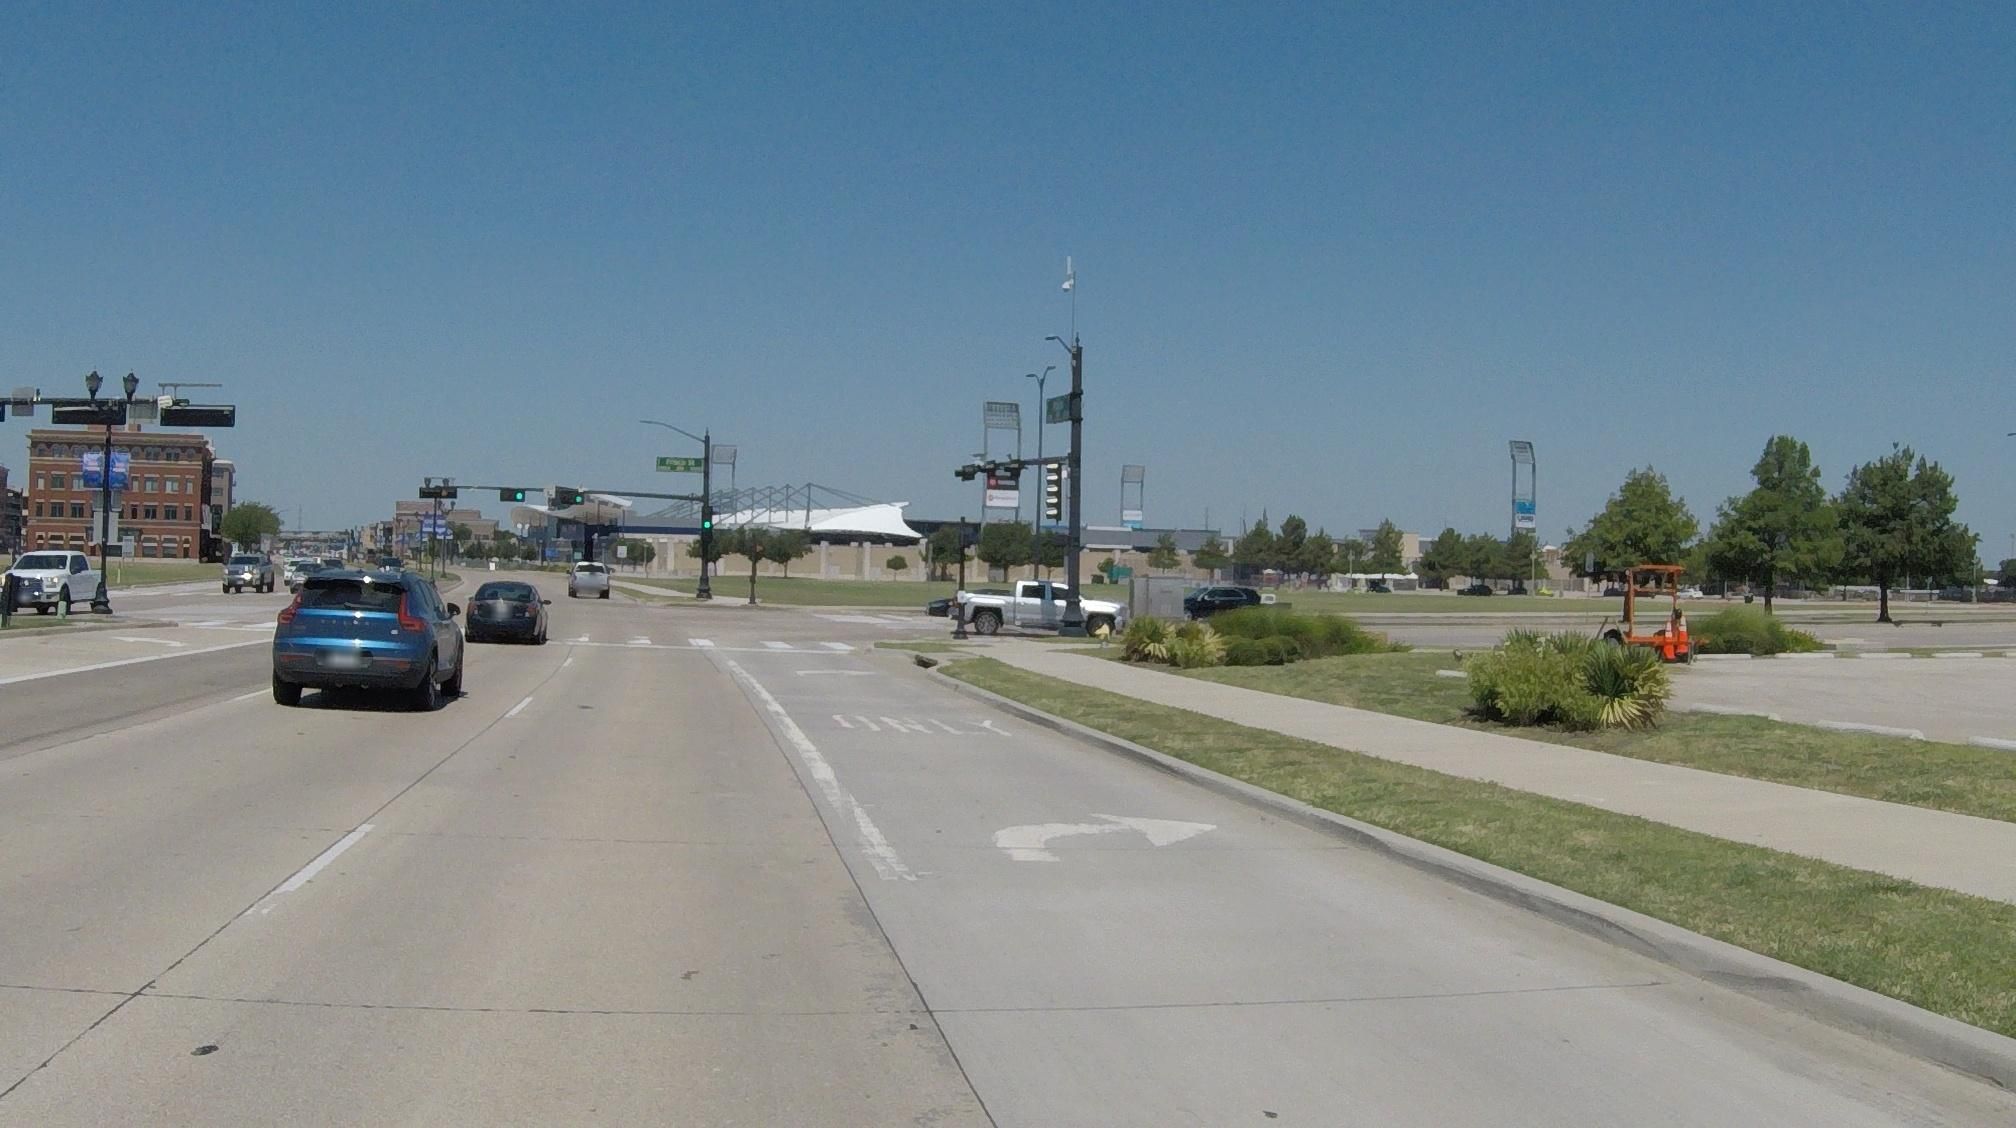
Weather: clear
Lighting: day
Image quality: good
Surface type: driving surface
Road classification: secondary
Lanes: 3
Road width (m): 2.44
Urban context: suburban or peri-urban
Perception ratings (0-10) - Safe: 6.68, Lively: 4.41, Beautiful: 3.27, Boring: 3.85, Depressing: 6.73, Wealthy: 3.37